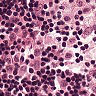
Metastatic tissue present: no